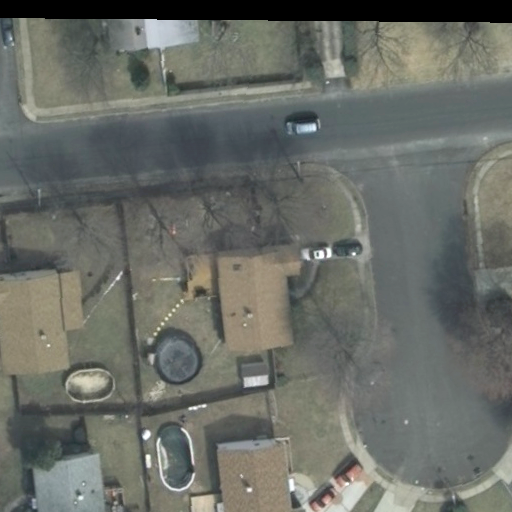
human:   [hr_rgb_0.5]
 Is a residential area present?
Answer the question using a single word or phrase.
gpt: yes

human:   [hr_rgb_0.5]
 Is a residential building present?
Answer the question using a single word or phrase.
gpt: yes

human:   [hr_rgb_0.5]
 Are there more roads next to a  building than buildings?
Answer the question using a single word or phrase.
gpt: no

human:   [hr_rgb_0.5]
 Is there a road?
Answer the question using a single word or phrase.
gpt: yes

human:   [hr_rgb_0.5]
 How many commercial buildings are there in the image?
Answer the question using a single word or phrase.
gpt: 0

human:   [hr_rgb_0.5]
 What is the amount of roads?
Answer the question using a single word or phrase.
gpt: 3

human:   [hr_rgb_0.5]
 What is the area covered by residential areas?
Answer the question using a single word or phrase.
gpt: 10611m2

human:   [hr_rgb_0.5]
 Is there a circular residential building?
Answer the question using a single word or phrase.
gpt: no

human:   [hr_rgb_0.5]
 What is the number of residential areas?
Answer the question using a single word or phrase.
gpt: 1

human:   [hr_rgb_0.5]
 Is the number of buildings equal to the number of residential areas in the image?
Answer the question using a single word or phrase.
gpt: no

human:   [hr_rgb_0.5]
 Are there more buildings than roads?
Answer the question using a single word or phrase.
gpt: yes

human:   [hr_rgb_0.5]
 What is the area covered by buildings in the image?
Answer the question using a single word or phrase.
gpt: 1007m2

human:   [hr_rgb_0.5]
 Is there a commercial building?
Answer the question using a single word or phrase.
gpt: no

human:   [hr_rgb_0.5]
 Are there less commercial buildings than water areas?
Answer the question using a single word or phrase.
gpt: no

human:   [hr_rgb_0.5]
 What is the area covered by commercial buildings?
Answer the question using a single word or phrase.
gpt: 0m2

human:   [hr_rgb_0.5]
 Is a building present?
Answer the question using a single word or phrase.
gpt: yes

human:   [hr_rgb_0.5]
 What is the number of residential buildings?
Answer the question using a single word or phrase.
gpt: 5

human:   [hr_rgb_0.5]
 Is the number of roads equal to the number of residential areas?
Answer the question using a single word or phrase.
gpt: no

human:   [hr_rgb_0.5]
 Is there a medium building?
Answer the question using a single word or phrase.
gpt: yes

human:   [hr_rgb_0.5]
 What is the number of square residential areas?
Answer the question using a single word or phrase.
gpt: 0

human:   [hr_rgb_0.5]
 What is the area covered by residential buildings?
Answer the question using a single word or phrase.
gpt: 1007m2

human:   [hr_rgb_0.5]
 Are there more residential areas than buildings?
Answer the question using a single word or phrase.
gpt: no

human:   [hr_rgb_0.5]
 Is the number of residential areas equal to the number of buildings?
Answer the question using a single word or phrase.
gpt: no

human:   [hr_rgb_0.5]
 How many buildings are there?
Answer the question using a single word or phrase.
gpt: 5

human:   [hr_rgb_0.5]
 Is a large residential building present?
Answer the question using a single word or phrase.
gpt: no

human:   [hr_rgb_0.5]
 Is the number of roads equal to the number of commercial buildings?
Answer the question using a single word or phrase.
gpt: no

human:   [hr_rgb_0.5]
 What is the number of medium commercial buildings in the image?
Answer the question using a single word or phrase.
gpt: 0

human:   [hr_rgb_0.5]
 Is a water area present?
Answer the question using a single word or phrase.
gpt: no

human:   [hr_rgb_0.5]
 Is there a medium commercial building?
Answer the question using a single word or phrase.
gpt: no

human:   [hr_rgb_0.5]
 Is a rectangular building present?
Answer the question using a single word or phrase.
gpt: yes

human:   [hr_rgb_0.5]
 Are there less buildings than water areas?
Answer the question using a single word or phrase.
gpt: no

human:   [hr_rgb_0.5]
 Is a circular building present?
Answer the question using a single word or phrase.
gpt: no

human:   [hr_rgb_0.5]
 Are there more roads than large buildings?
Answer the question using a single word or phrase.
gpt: yes

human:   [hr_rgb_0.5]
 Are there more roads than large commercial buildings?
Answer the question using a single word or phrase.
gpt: yes

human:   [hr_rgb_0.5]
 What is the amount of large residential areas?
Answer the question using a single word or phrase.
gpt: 1

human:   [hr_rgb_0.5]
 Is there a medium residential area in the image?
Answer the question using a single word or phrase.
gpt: no

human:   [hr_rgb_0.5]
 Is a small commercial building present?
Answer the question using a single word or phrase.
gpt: no

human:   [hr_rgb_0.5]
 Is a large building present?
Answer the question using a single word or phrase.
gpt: no

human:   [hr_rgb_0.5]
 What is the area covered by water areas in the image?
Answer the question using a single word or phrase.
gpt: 0m2

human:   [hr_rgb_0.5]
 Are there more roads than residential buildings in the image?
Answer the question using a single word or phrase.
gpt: no

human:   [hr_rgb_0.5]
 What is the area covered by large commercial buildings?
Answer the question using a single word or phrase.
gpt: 0m2

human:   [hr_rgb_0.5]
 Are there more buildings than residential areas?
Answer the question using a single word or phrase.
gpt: yes

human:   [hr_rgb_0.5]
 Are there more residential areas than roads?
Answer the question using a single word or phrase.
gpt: no

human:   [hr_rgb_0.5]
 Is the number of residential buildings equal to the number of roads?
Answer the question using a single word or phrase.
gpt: no

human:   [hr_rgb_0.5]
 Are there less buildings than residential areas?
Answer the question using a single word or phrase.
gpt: no

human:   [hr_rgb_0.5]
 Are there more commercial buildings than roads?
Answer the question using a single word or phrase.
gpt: no

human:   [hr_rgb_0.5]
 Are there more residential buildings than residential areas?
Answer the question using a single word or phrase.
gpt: yes

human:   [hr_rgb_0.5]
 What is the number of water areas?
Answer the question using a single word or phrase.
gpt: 0

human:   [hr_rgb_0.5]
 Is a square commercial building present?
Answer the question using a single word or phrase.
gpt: no

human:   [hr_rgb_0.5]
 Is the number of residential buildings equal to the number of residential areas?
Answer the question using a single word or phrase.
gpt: no

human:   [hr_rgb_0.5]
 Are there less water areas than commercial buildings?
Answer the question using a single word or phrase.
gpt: no

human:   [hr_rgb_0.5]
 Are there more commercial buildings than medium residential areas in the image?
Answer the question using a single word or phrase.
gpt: no

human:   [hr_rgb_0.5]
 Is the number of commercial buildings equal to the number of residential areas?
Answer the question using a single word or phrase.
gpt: no

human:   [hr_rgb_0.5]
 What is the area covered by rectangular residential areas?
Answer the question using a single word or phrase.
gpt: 10611m2

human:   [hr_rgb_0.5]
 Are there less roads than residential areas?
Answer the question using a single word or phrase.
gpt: no

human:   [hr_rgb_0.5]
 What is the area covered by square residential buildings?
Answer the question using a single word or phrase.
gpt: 0m2

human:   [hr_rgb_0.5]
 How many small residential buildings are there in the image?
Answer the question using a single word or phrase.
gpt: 1

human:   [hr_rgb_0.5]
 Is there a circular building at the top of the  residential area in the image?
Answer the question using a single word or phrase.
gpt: no

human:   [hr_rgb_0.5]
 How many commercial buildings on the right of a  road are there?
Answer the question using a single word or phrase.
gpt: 0

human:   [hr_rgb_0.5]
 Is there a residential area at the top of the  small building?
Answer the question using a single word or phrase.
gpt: no

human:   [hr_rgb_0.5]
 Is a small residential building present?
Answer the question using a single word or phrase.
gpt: yes

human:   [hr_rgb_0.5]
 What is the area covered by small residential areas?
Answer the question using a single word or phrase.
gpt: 0m2

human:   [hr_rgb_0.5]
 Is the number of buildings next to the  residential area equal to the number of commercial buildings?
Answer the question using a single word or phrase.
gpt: no

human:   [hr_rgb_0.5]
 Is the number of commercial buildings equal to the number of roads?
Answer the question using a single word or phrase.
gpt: no